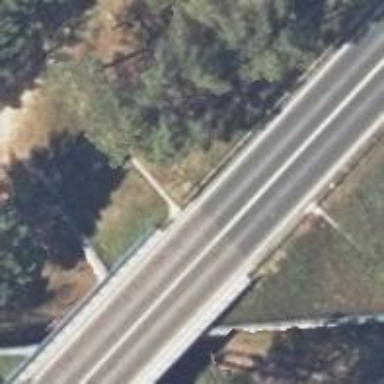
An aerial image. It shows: Asphalt road classified as primary highway.